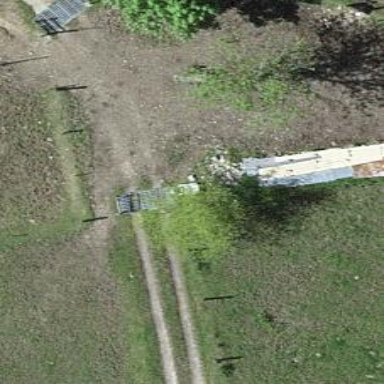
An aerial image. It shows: Cattle grid.